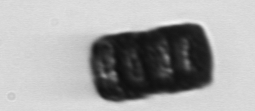
Label: Paralia_sulcata